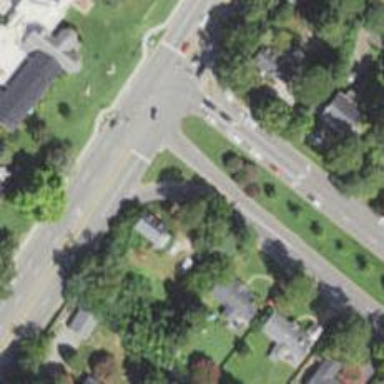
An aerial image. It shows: Asphalt road with primary link designation.